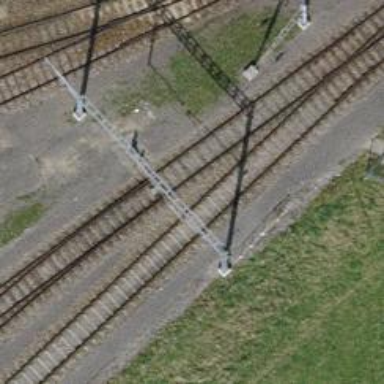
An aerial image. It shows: Railway switch.